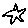
Label: star